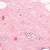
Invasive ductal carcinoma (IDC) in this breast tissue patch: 0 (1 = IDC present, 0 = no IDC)